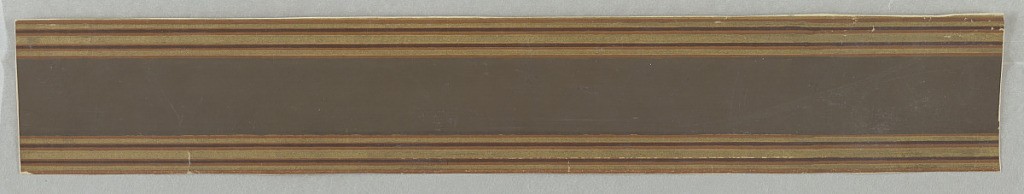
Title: Border
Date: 1850–1900
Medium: Block printed and flocked paper
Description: Printed architectural molding with gild edge bands at top and bottom edges, brown flocked center band.

H# 177 (B)
H# 179 (A)
H# 180 (C)
H# 181 (D)